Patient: sex F, age 73
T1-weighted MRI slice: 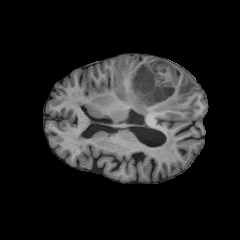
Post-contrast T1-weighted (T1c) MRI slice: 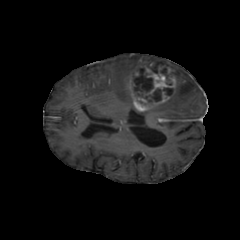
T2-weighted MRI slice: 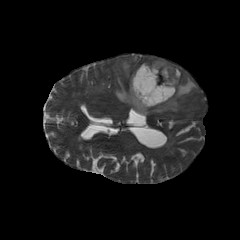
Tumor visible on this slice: yes
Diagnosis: Glioblastoma, IDH-wildtype
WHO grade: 4